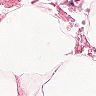
Metastatic tissue present: no